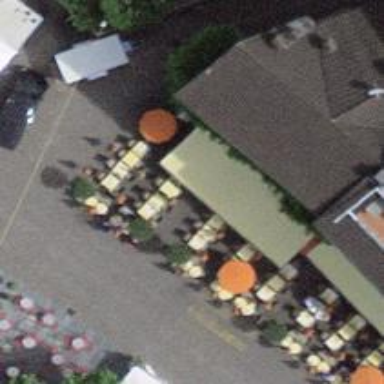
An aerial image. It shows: Bakery.